Interaction volume radius: 10 \u00c5
Interaction volume height: 35 \u00c5
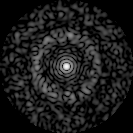
Disorder parameter: 0.8518